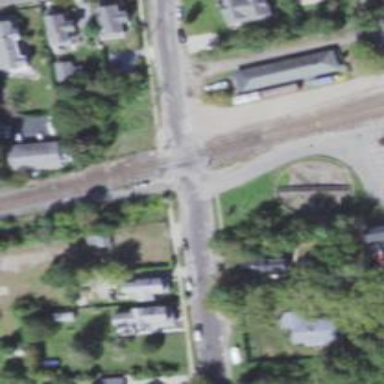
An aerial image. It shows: Railway crossing.